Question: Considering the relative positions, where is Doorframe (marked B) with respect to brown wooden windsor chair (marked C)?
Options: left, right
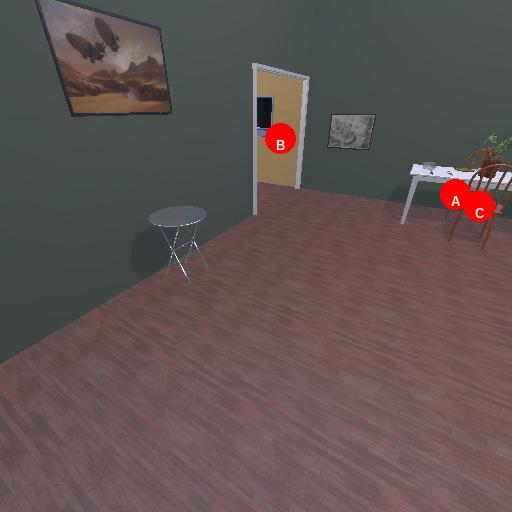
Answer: left